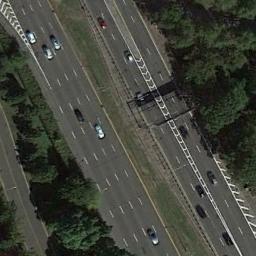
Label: freeway